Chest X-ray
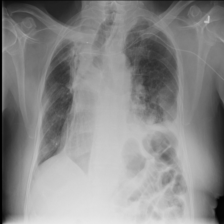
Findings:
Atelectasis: negative
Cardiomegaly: negative
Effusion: negative
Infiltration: positive
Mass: negative
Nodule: negative
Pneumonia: negative
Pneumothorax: negative
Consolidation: negative
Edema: negative
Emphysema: negative
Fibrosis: negative
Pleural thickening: negative
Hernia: negative